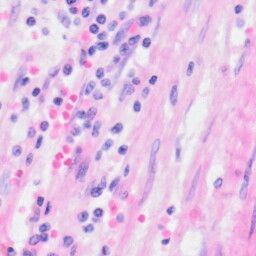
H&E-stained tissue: Kidney